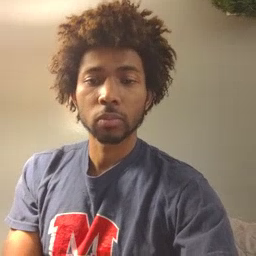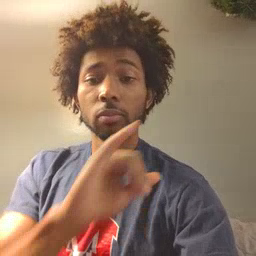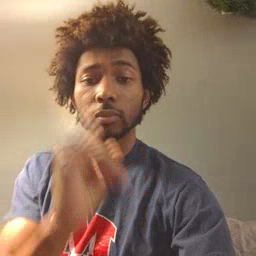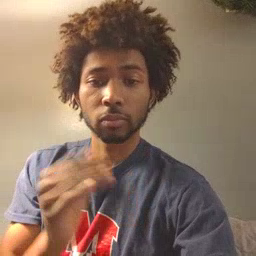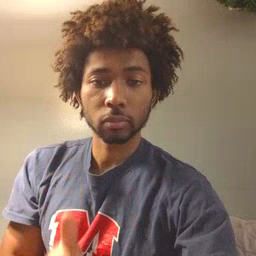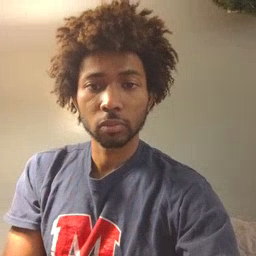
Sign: drawer